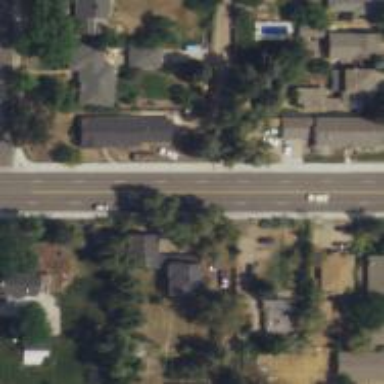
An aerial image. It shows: Alley classified as service road.